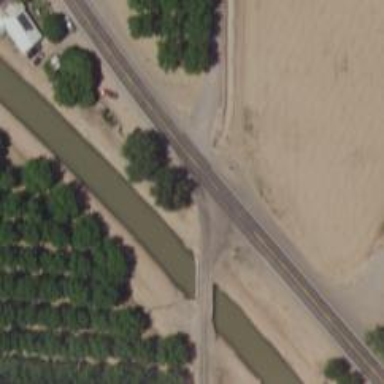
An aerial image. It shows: Irrigation culvert used for service.